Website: macys
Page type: gifting
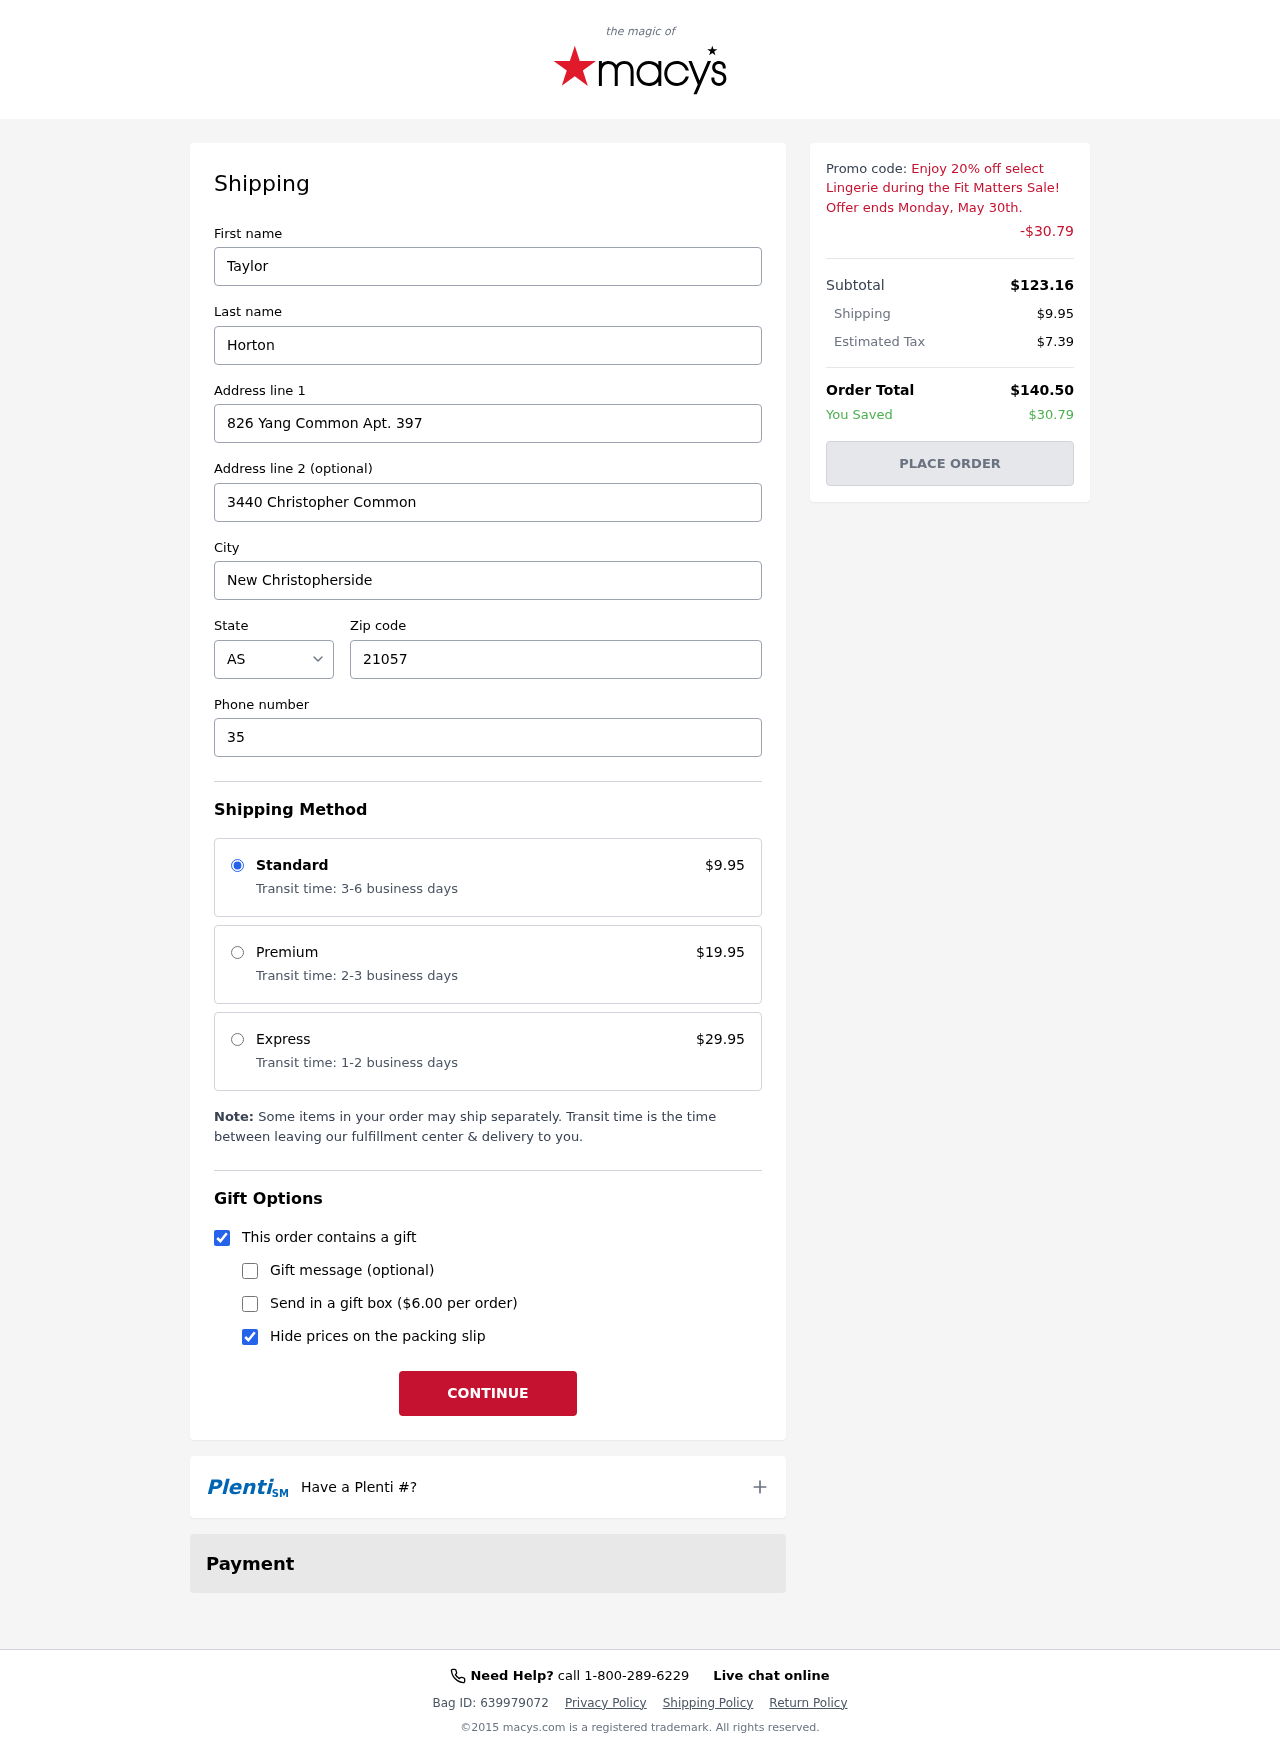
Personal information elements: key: PII_CITY
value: New Christopherside
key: PII_FIRSTNAME
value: Taylor
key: PII_LASTNAME
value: Horton
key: PII_PHONE
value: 3534595874
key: PII_POSTCODE
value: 21057
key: PII_STATE_ABBR
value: AS
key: PII_STREET
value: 826 Yang Common Apt. 397
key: PII_STREET2
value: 3440 Christopher Common
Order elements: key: ORDER_SHIPPING_COST
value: $9.95
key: ORDER_DISCOUNT
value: -$30.79
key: ORDER_SUBTOTAL
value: $123.16
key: ORDER_TAX
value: $7.39
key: ORDER_TOTAL
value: $140.50
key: ORDER_SAVINGS
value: $30.79